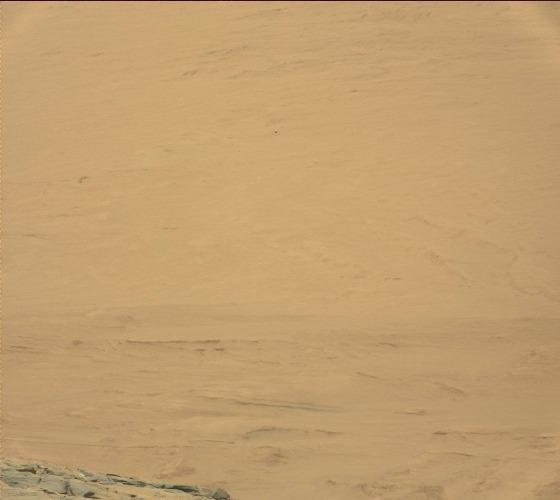
Terrain classes present: Bedrock, Gravel / Sand / Soil